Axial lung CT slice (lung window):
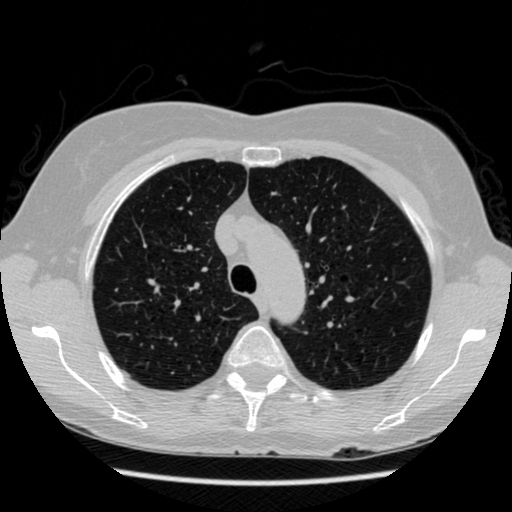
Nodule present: no